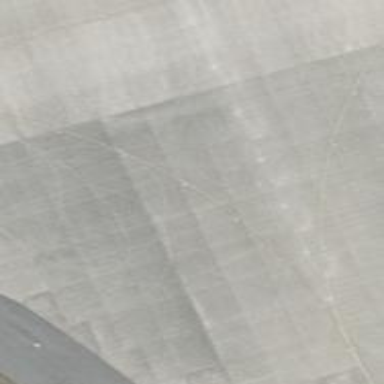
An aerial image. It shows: Taxiway at the airport with concrete surface.